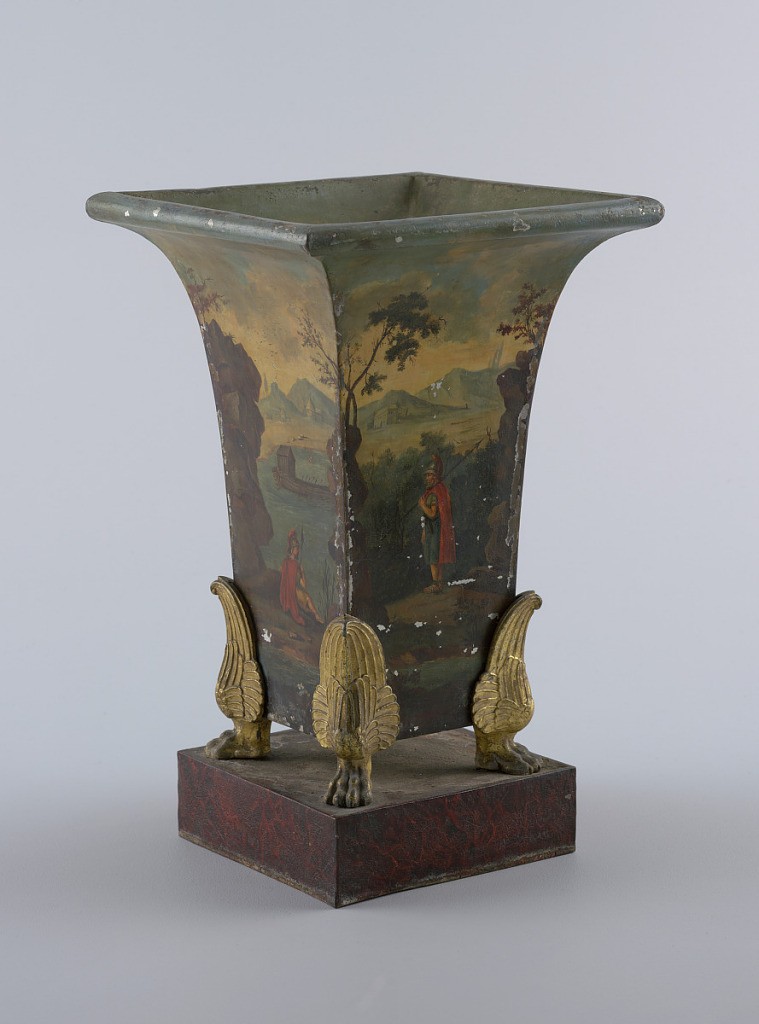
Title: Vase
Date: ca. 1820
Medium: Enameled tôle, gilt bronze
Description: Square in plan, with flaring tops and rolled edges. Supported by four winged paws of gilt bronze, on square pedestal. Painted in colours, with classical landscapes and figures in costume of classical antiquity.